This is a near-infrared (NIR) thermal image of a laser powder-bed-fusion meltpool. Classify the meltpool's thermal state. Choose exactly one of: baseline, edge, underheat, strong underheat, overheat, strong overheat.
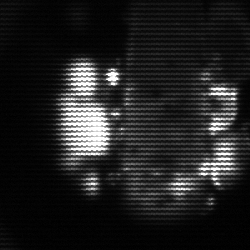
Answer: strong underheat